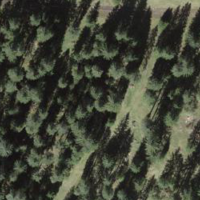
EUNIS habitat code: 43
Species observed at this site:
Caltha palustris